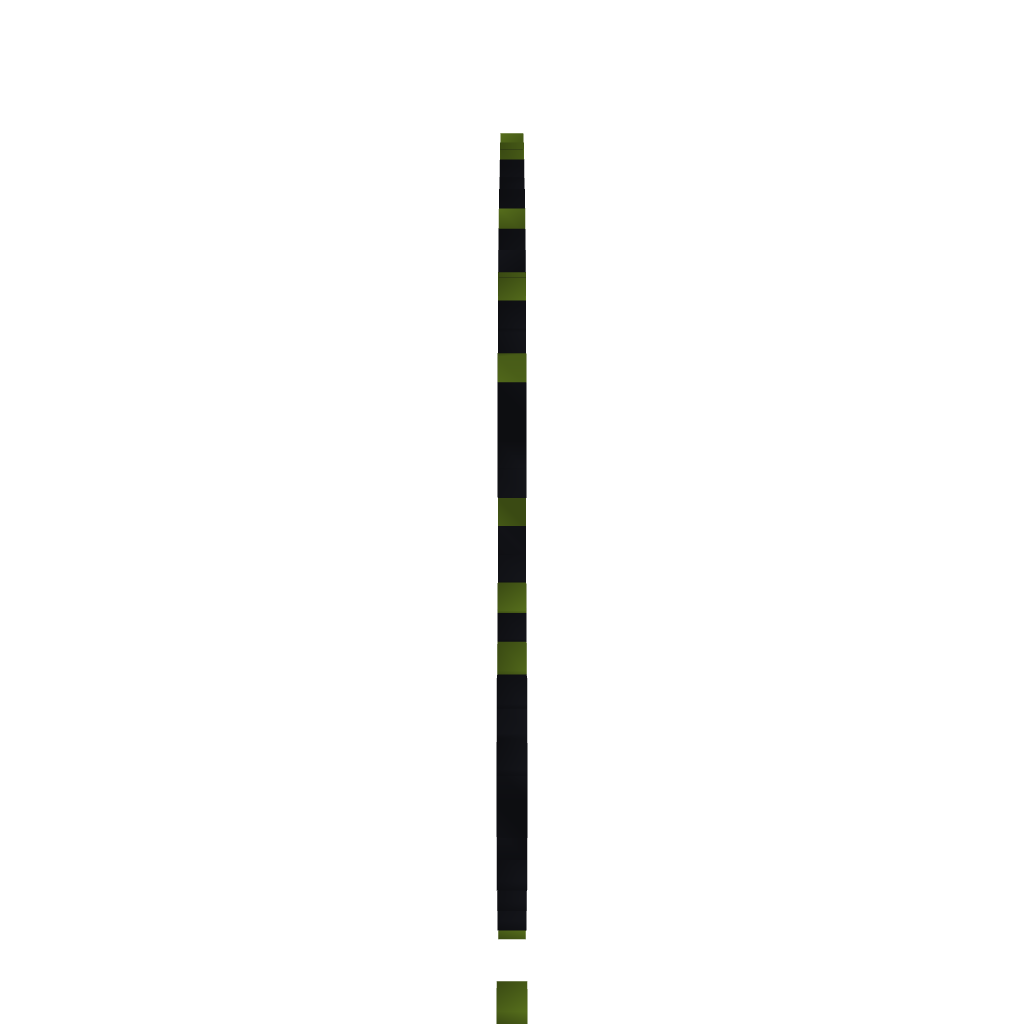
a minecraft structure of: Bulbasaur from yellow